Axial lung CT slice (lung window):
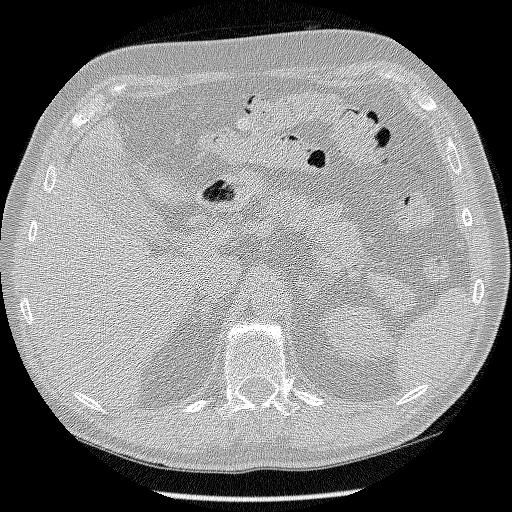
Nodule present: no